Aerial crown-view tile of a tropical tree (Barro Colorado Island, Panama), acquired 20250616:
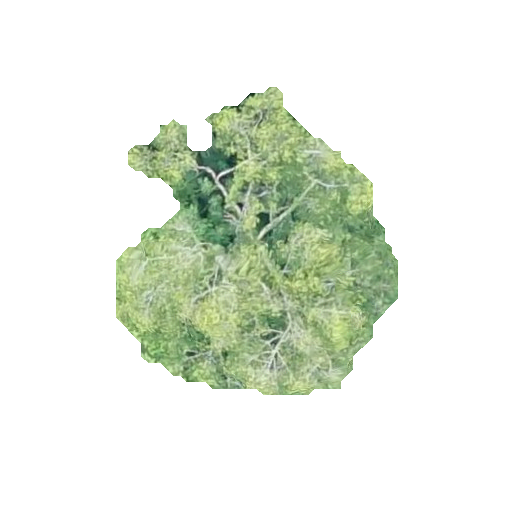
Species: Guatteria lucens
GBIF accepted scientific name: Guatteria lucens
Crown area: 87.504 m²